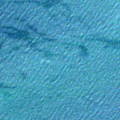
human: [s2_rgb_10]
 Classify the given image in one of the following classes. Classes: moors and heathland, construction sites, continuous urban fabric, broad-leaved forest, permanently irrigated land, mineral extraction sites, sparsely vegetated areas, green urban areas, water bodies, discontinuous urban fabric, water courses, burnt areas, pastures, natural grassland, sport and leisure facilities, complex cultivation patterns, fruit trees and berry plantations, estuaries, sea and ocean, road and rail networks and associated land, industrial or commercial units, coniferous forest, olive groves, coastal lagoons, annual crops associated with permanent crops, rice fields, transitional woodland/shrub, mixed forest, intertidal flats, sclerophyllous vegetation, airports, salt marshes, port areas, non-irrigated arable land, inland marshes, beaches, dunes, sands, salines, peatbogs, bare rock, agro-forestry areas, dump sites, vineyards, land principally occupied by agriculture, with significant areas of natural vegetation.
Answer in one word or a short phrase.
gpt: sea and ocean